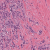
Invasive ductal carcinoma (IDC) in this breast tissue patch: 1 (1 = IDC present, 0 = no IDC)